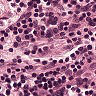
Metastatic tissue present: no